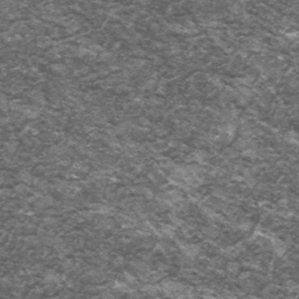
Label: frost